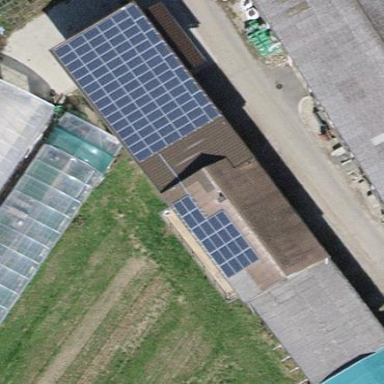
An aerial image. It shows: Solar power generator with photovoltaic panels.